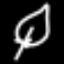
Label: leaf